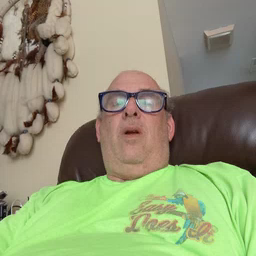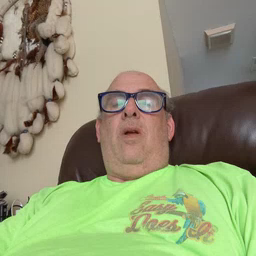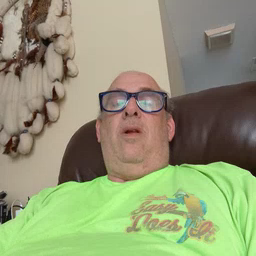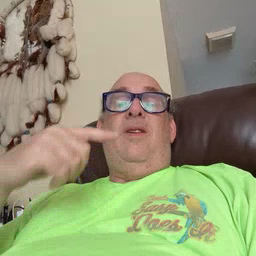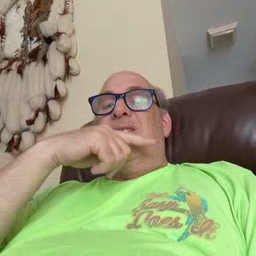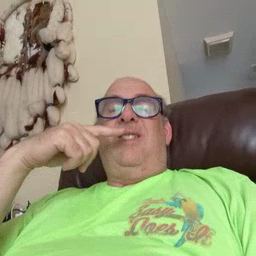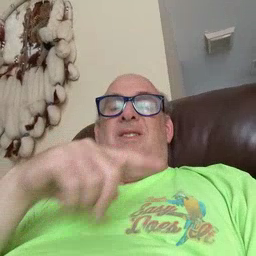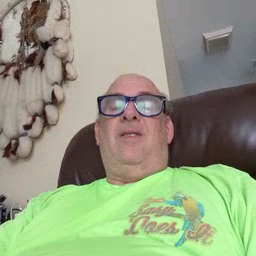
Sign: toothbrush